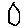
Label: hexagon